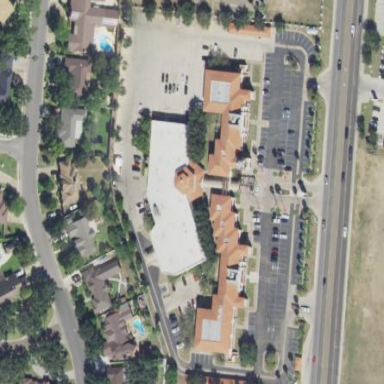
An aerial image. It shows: Hospital building.